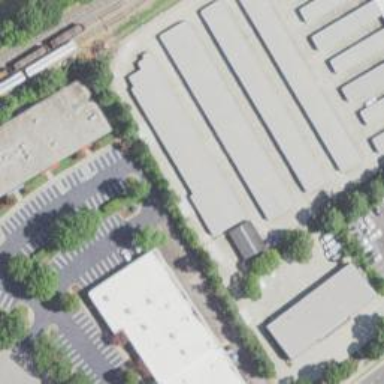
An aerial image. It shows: Commercial building.